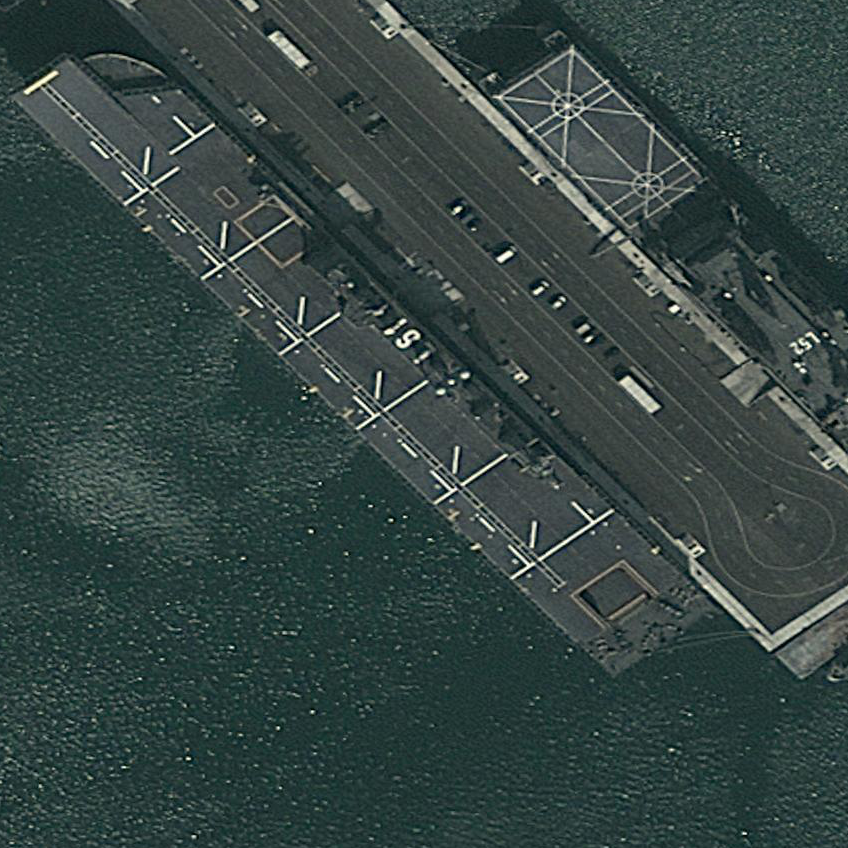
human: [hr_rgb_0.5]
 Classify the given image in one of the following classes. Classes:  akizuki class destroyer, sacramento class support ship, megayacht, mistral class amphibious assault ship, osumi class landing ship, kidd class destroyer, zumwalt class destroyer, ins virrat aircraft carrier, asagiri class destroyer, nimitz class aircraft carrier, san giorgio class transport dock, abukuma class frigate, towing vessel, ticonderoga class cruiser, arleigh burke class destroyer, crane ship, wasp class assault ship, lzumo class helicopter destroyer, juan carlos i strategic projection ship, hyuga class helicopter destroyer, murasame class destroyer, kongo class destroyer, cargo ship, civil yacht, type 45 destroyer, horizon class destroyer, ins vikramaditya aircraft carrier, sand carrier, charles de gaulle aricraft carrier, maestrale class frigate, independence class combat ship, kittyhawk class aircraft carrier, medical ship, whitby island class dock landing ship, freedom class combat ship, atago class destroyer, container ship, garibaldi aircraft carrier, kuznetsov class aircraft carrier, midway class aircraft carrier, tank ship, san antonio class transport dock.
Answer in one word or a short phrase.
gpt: Juan Carlos I Strategic Projection Ship